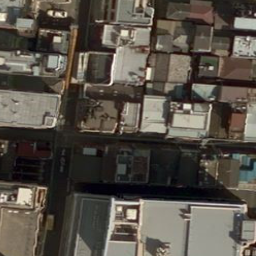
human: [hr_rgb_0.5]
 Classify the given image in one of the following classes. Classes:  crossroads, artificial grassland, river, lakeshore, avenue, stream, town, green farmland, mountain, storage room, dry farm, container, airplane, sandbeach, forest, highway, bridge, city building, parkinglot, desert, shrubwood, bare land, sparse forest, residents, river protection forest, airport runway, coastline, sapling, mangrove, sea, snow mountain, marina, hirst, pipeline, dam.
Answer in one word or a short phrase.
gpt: city building